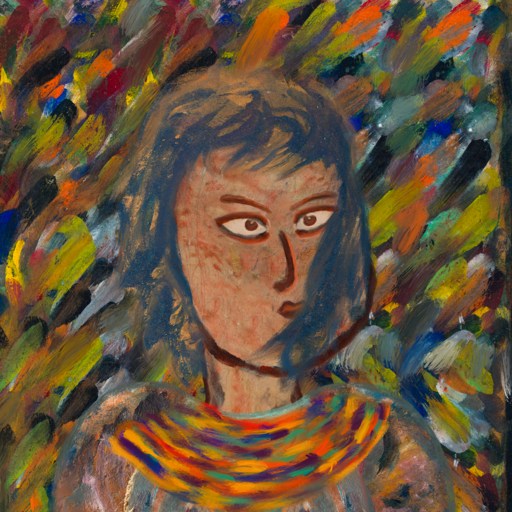
Background: An_Impression, Head And Neck Side: Orphan, Face Side: Roy_Bahadur, Bust: Boggyland, Hair Side: In_The_Sun, Head Accessory: Blank, Second Necklace: An_Impression_2, Necklace: Blank, Baby: Blank